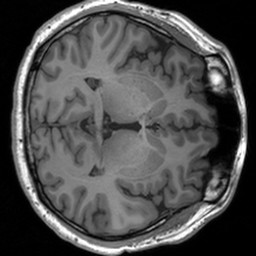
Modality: T1w
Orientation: axial
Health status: healthy
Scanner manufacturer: siemens
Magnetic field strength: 3 T
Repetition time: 1.9 s
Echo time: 0.00226 s